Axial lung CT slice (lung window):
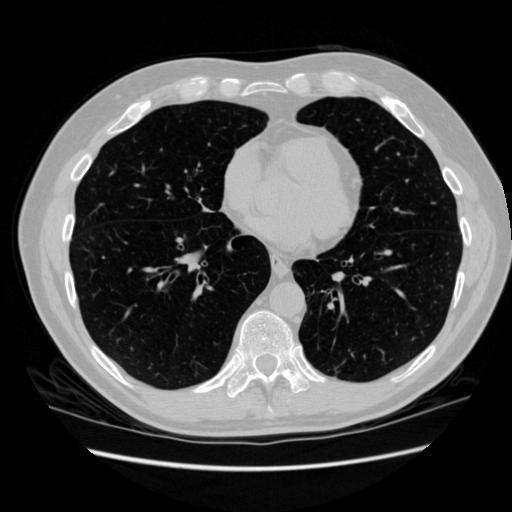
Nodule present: no